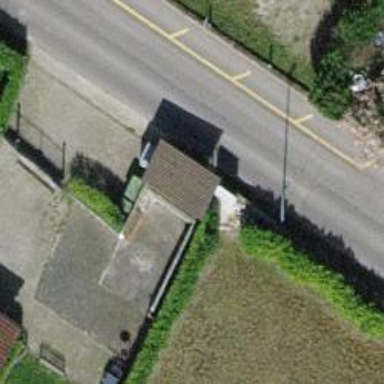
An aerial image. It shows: Hedge acting as barrier.